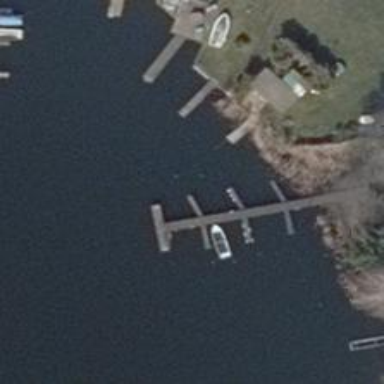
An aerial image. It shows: Man-made pier.